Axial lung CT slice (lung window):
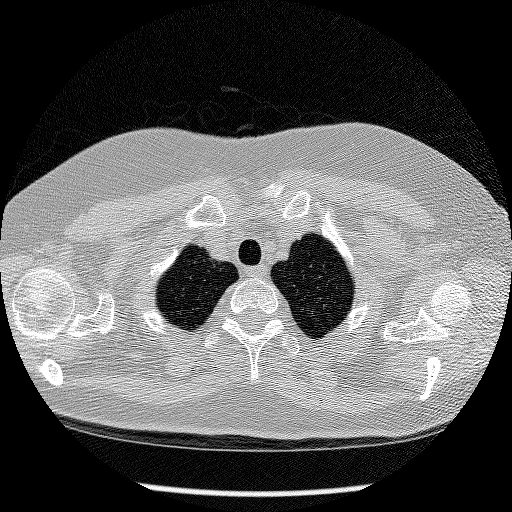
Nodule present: no